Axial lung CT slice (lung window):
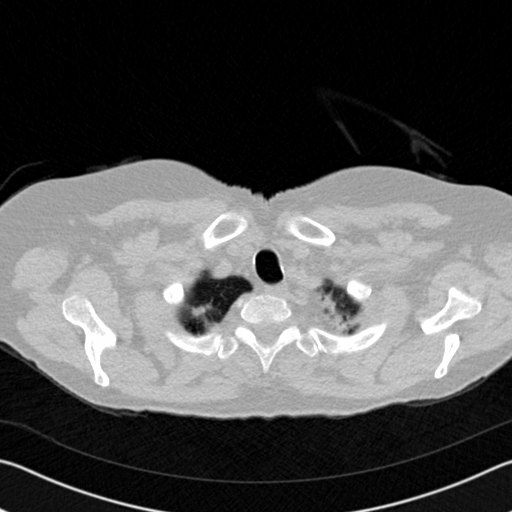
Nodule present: no